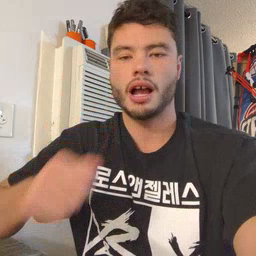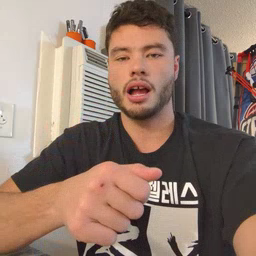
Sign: hide